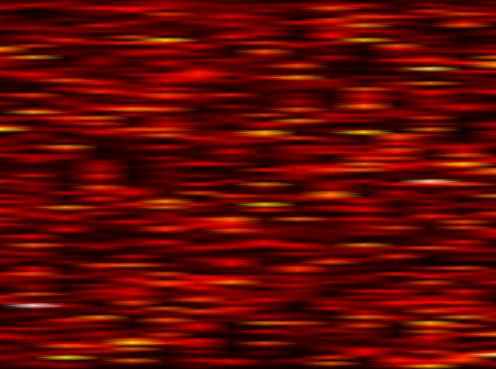
Label: FOFDM